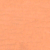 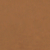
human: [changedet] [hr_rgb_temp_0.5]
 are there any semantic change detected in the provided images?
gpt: No change occurred.